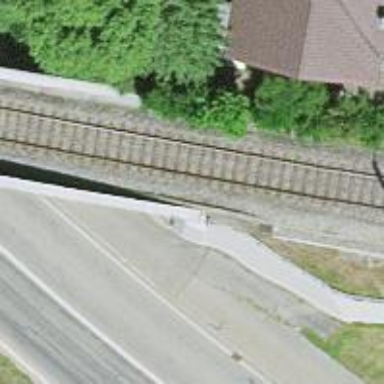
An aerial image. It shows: Railway bridge with electrified tracks and single contact line.